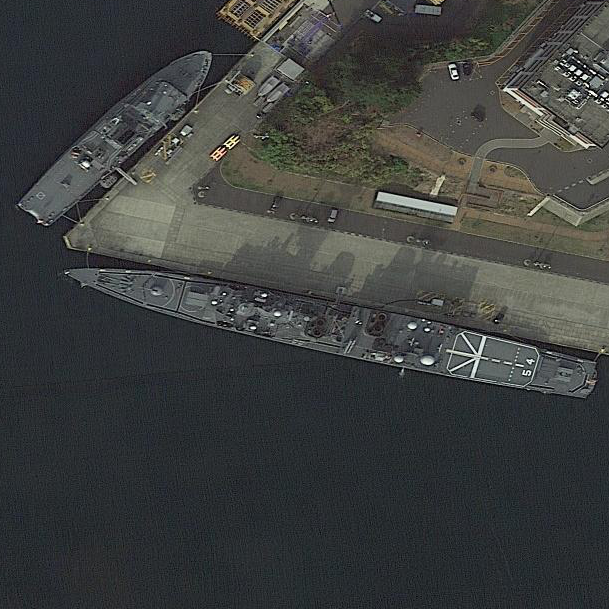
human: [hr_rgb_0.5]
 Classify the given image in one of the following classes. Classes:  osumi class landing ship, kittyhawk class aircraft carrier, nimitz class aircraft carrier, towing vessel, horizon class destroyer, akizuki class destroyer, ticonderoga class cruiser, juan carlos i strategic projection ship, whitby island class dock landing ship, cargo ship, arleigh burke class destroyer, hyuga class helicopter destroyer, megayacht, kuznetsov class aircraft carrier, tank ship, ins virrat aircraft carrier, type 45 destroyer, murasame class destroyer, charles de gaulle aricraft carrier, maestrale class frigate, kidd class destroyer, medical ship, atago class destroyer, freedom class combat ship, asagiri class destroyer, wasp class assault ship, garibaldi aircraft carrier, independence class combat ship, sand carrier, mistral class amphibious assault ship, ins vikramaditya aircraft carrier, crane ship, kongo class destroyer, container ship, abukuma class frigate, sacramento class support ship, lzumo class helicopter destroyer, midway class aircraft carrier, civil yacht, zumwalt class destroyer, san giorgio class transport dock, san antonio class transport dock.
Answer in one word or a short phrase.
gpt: Asagiri class destroyer